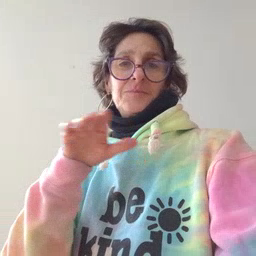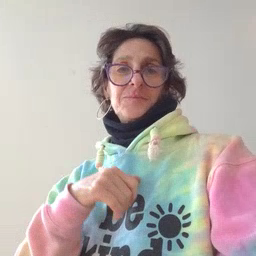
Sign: pool